Interaction volume radius: 5 \u00c5
Interaction volume height: 10 \u00c5
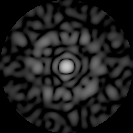
Disorder parameter: 0.7917